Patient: sex F, age 51
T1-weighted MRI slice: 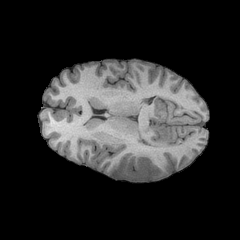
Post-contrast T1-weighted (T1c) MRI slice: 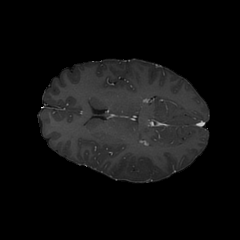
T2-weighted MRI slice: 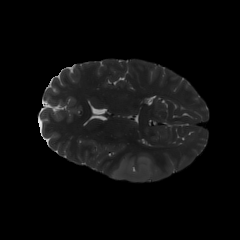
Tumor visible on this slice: yes
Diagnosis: Astrocytoma, IDH-wildtype
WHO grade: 3